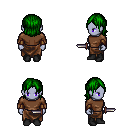
a pixel art fantasy rpg character, female body template, dark elf, purple skin, brown long-sleeve shirt, robe skirt, green long bangs hairstyle, cloth bracers, black shoes, dagger, four views (front, back, left, right), 2x2 character sprite sheet, small pixel art, hard edges, no anti-aliasing